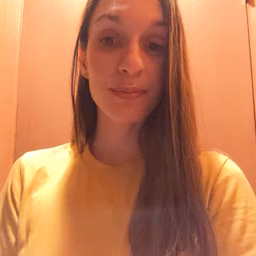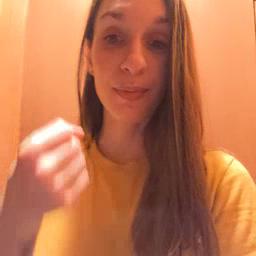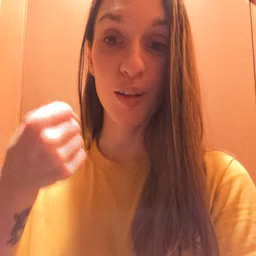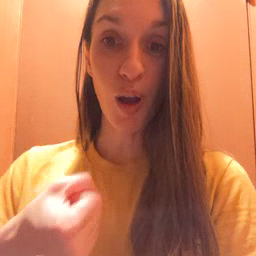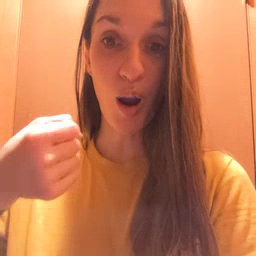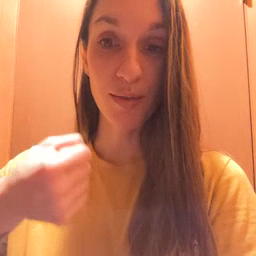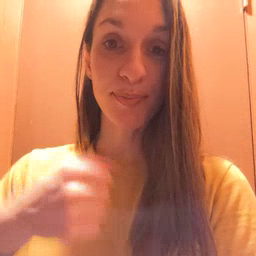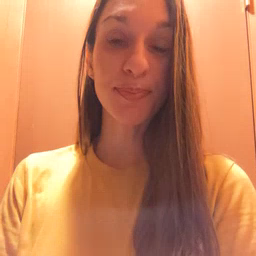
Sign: car